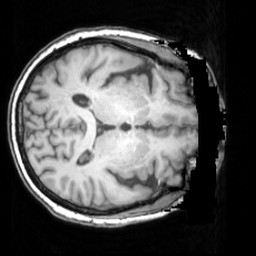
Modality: T1w
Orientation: axial
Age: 70
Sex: female
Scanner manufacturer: siemens
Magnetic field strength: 3 T
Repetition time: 1.62 s
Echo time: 0.003 s